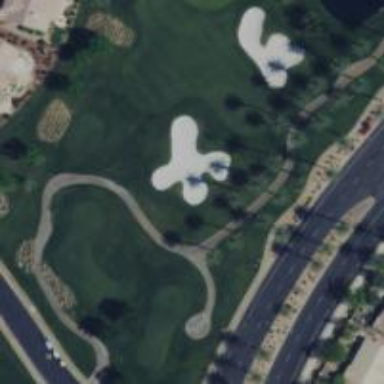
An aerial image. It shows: Service road designated as golf cart path.